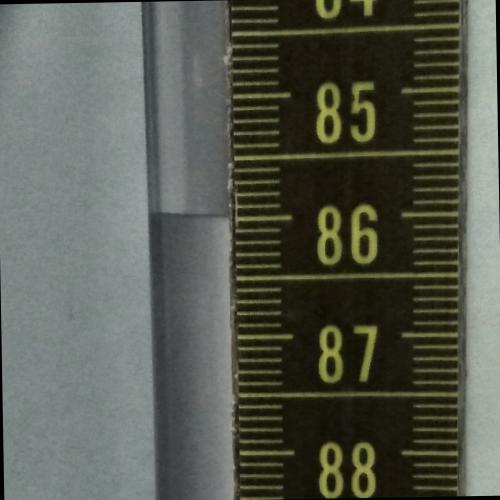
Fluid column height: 86.0 cm